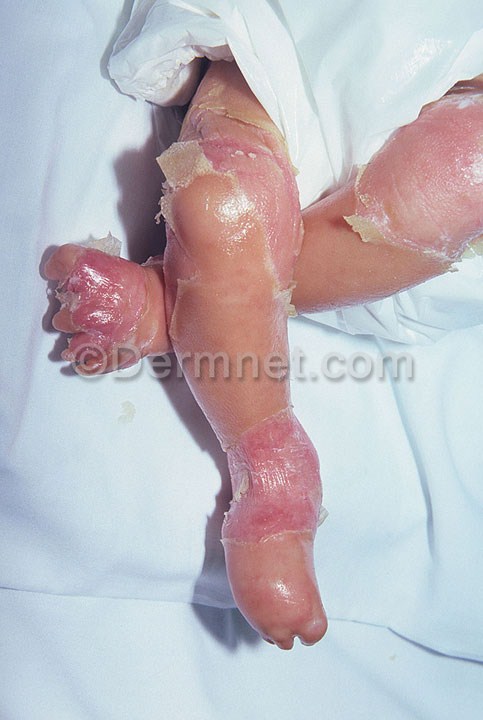
Disease: Atopic Dermatitis Photos